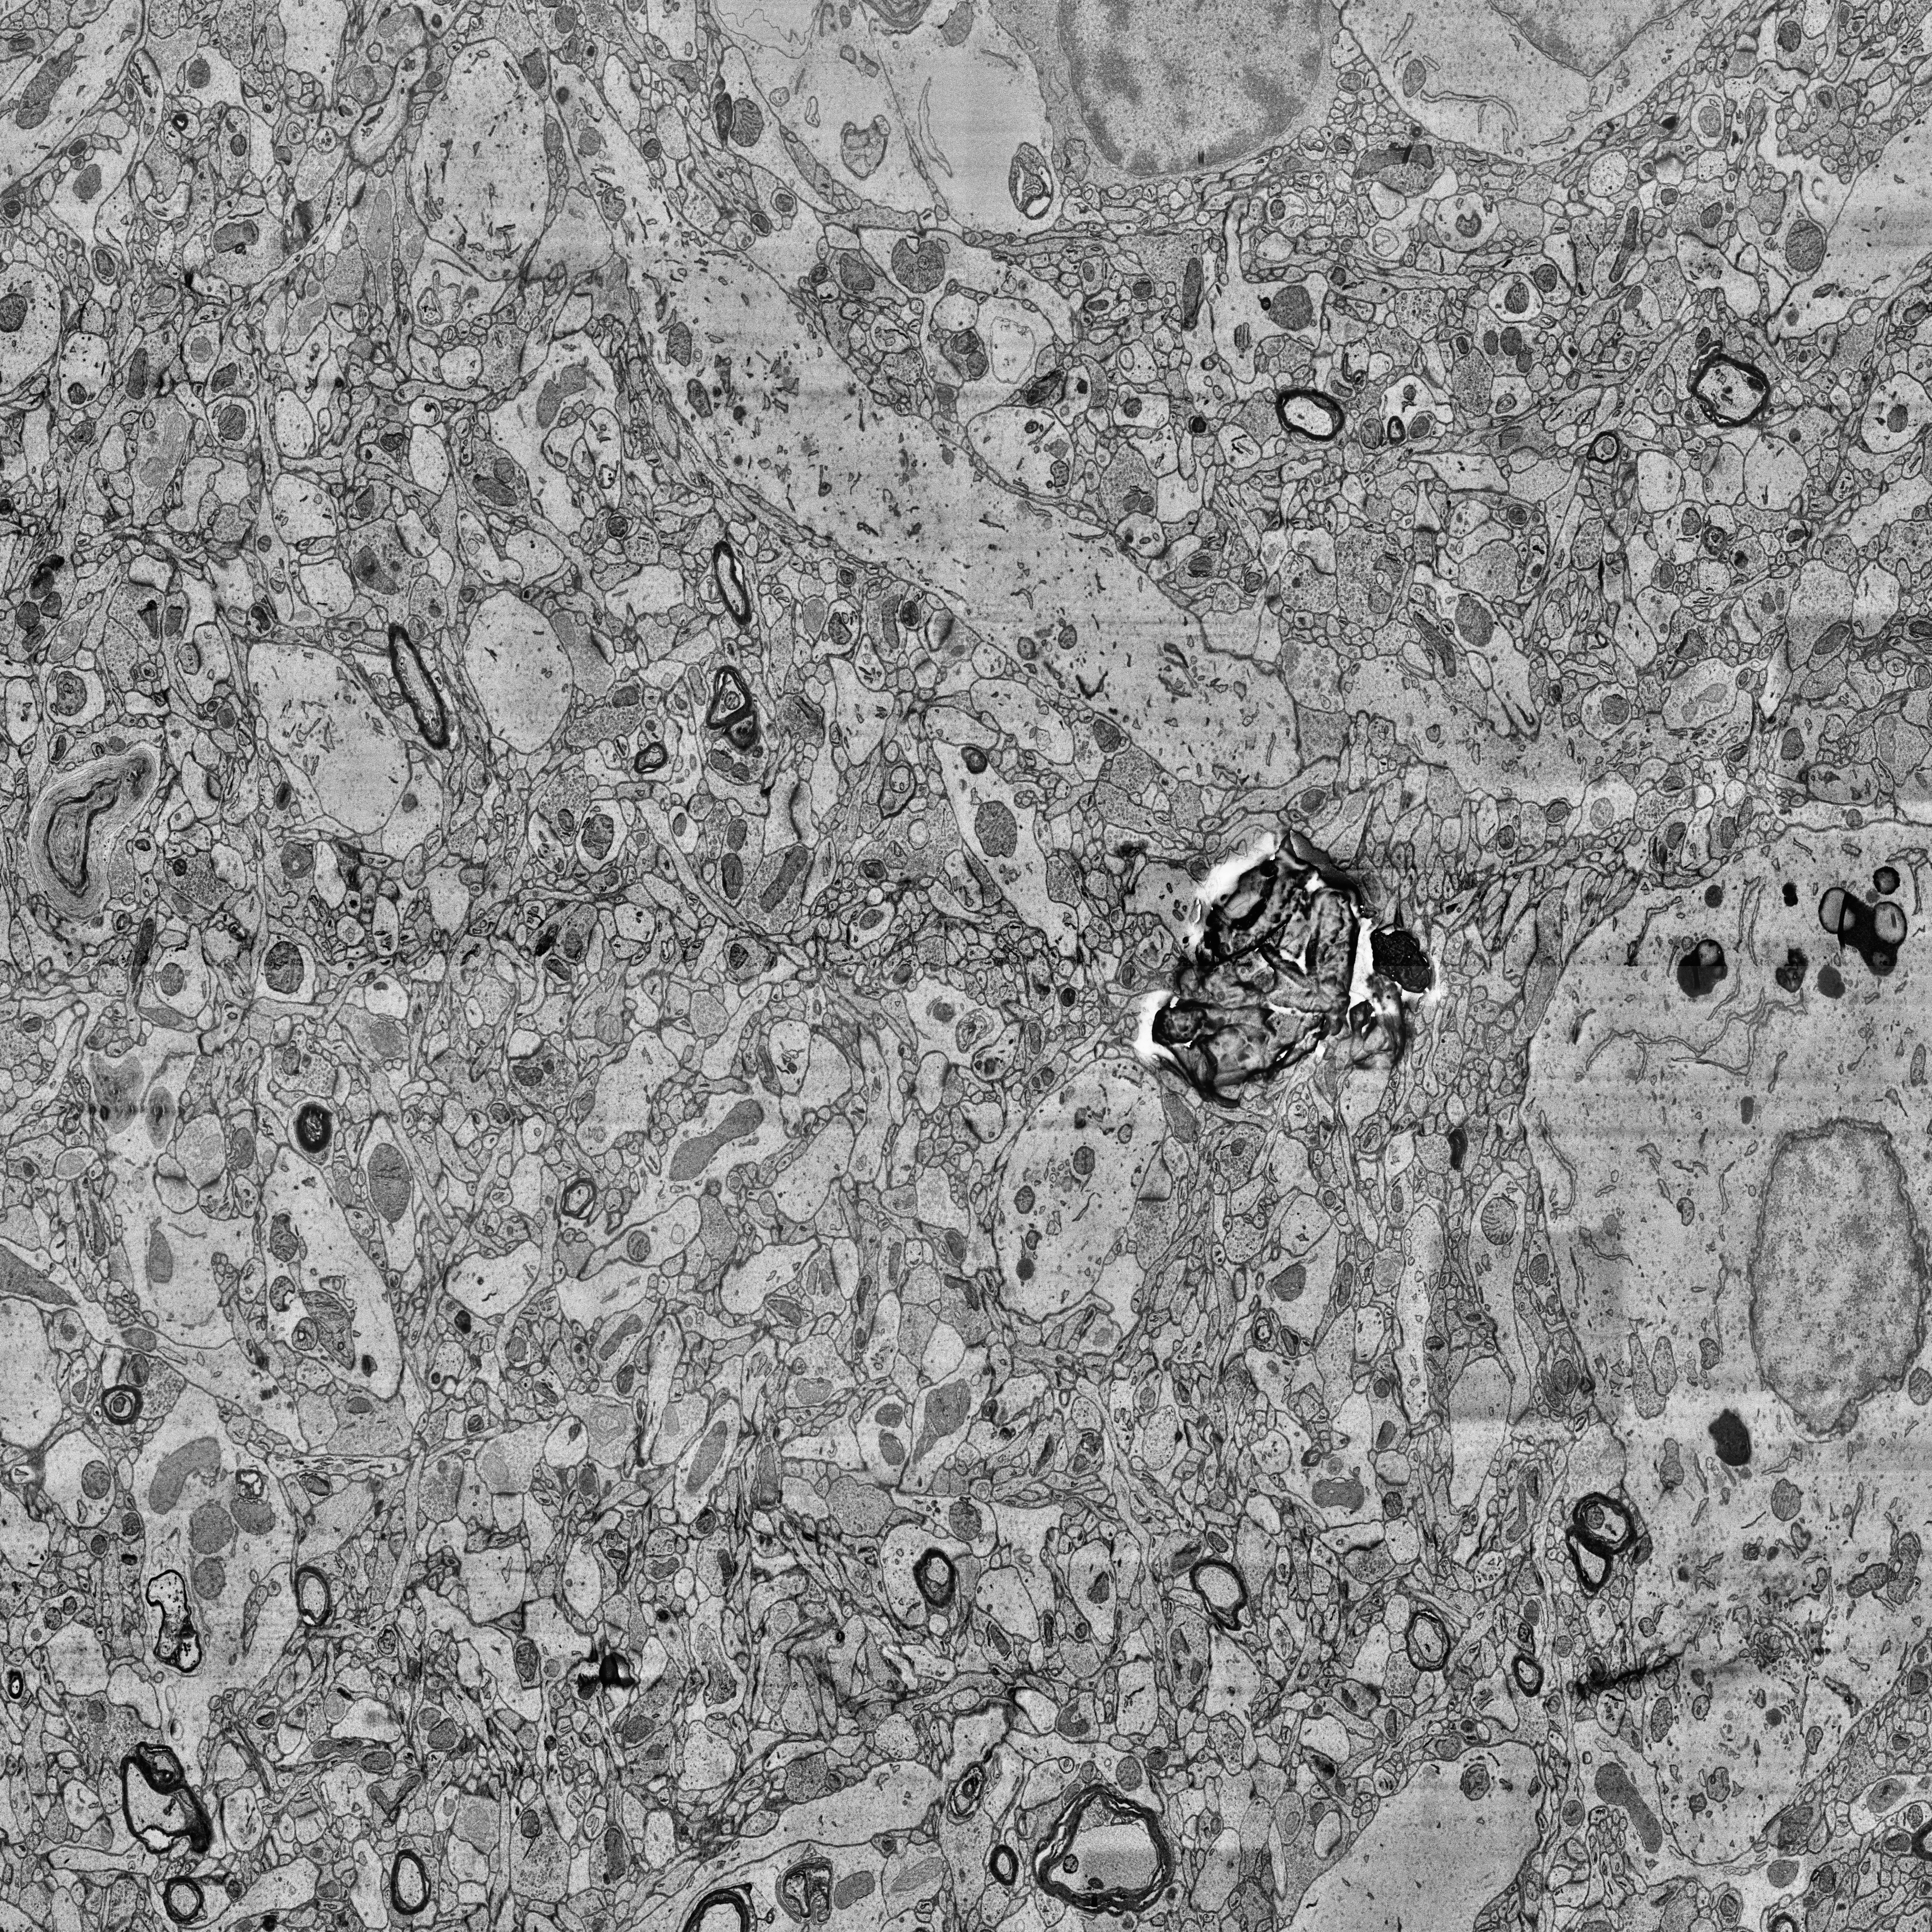
Electron microscopy slice of human cortex tissue
Slice depth (z): 208
Mitochondria instances in slice: 476